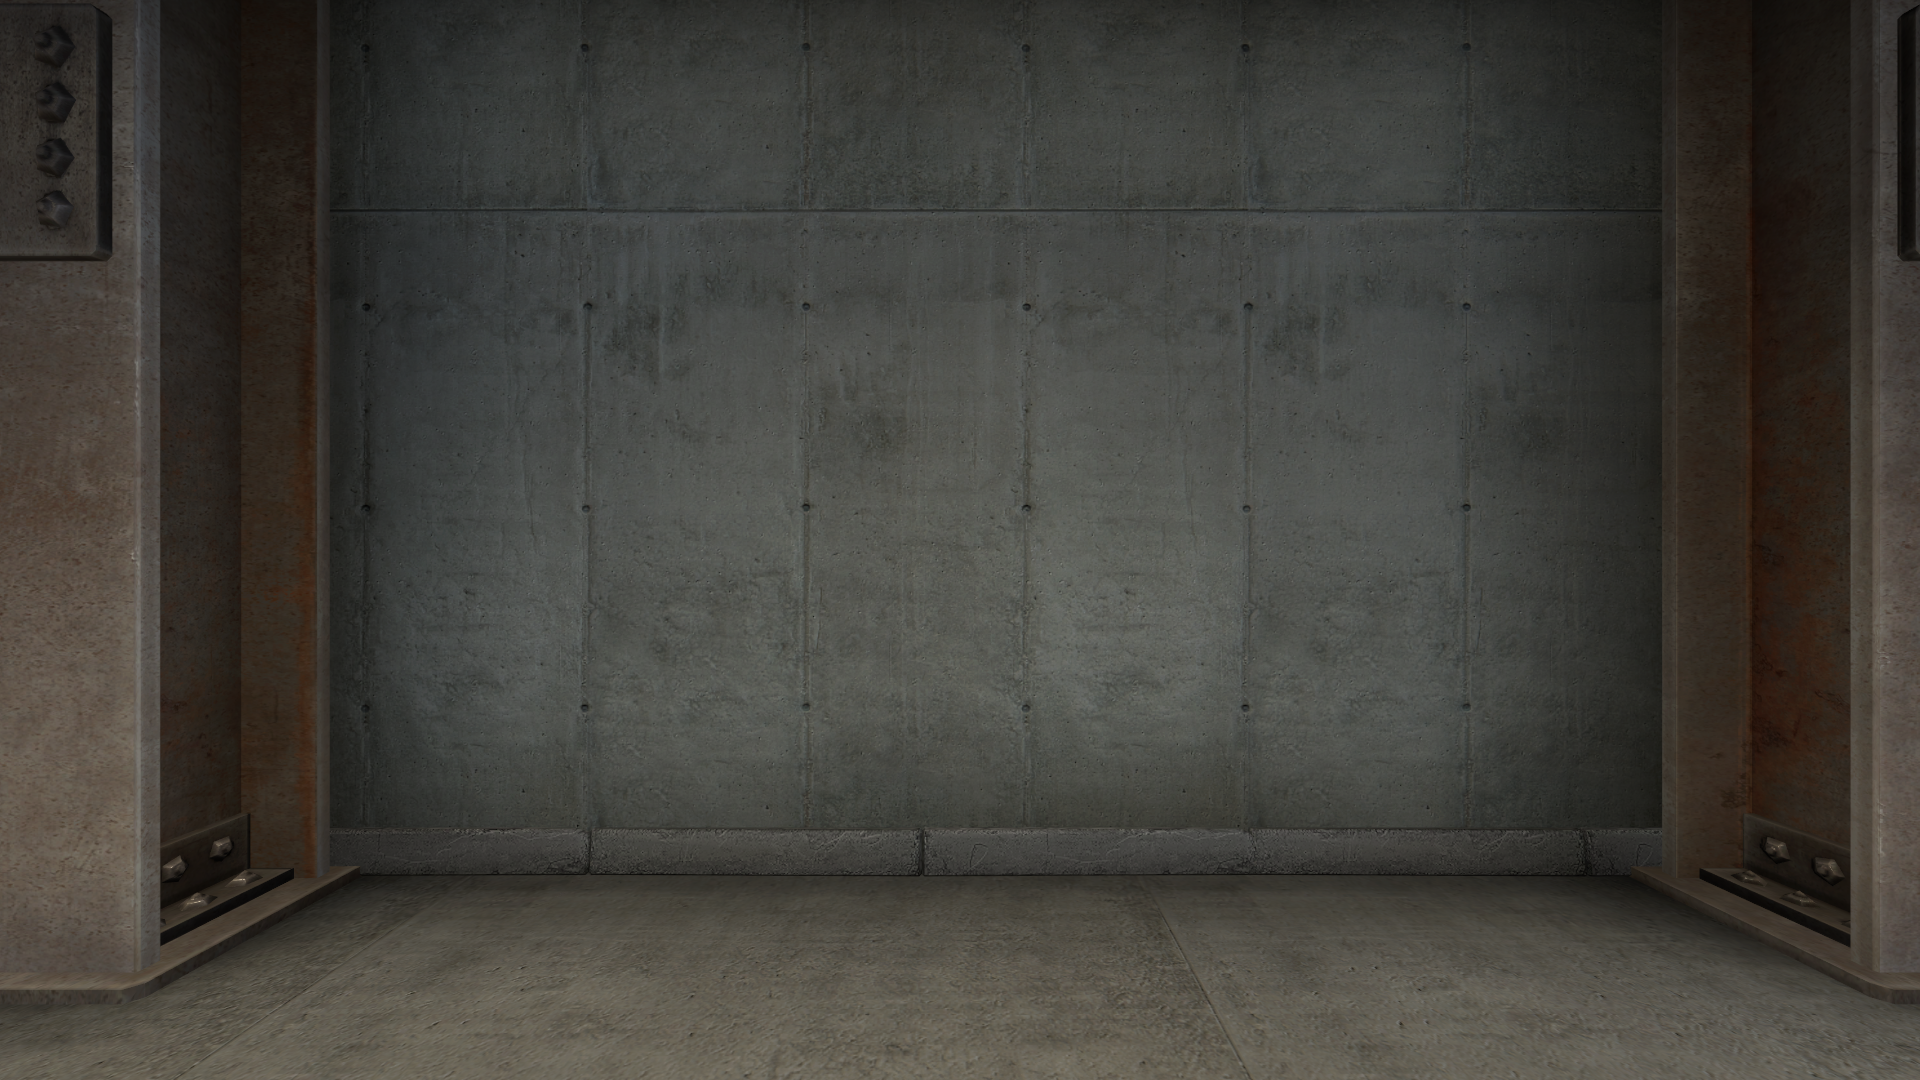
Map: de_vertigo